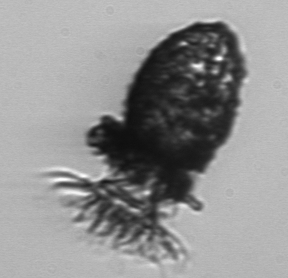
Label: Stenosemella_pacifica